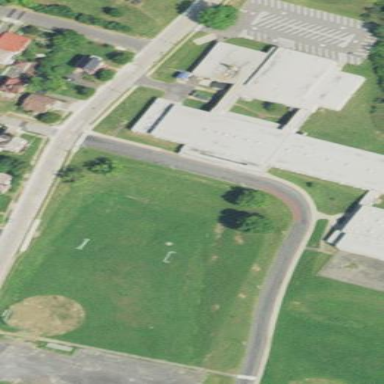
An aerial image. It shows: School.